Interaction volume radius: 5 \u00c5
Interaction volume height: 25 \u00c5
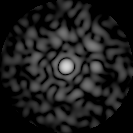
Disorder parameter: 0.8742